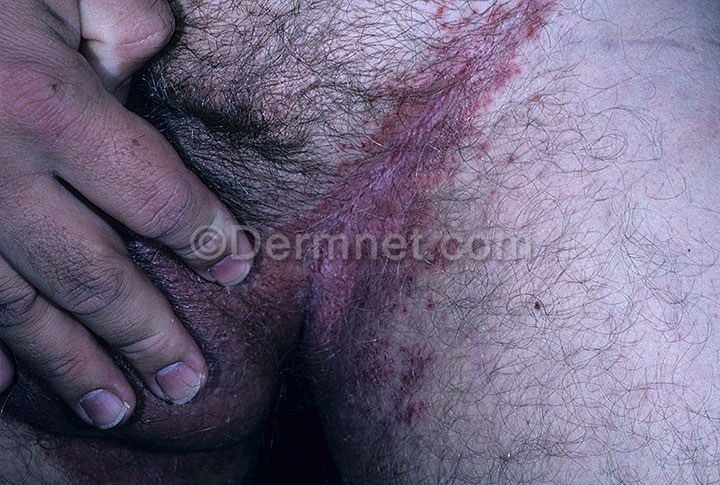
Disease: Tinea Ringworm Candidiasis and other Fungal Infections